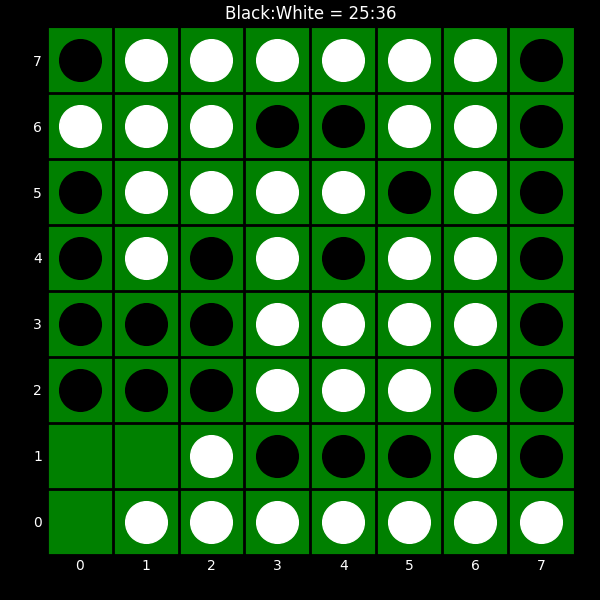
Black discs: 25
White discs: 36